Interaction volume radius: 5 \u00c5
Interaction volume height: 15 \u00c5
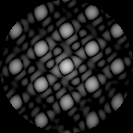
Disorder parameter: 0.0611